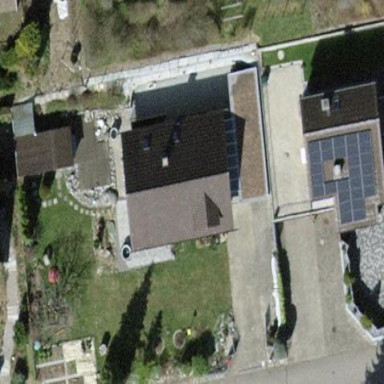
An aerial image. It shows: Detached building with gabled roof.